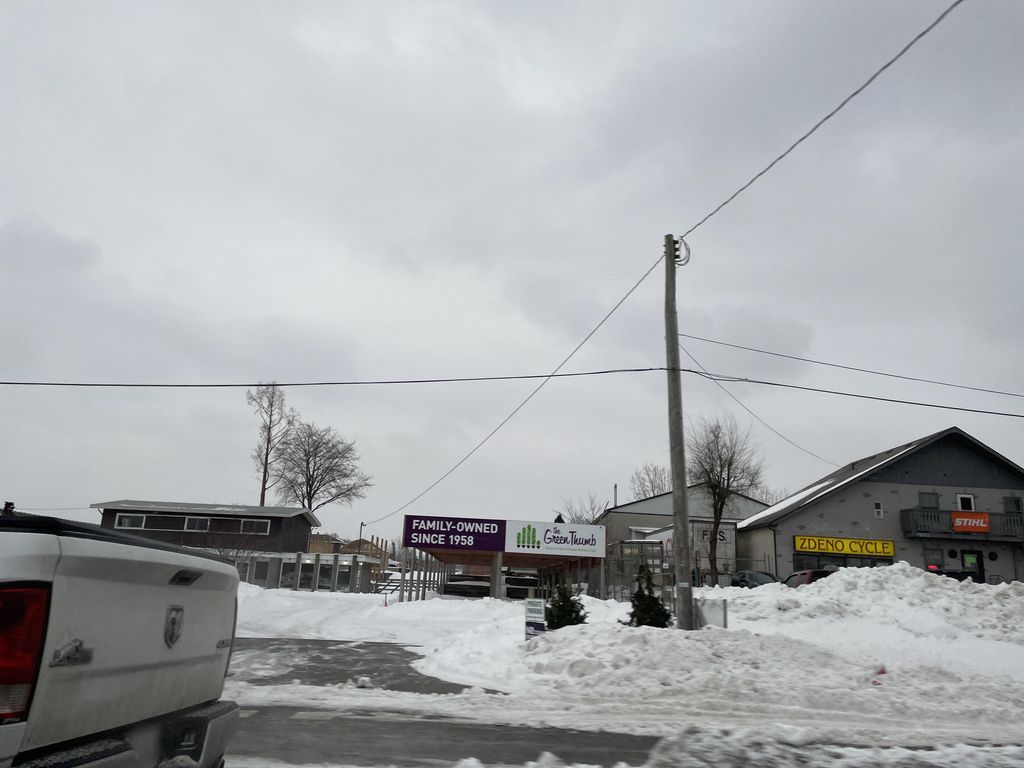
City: kitchener-waterloo